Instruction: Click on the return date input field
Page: home
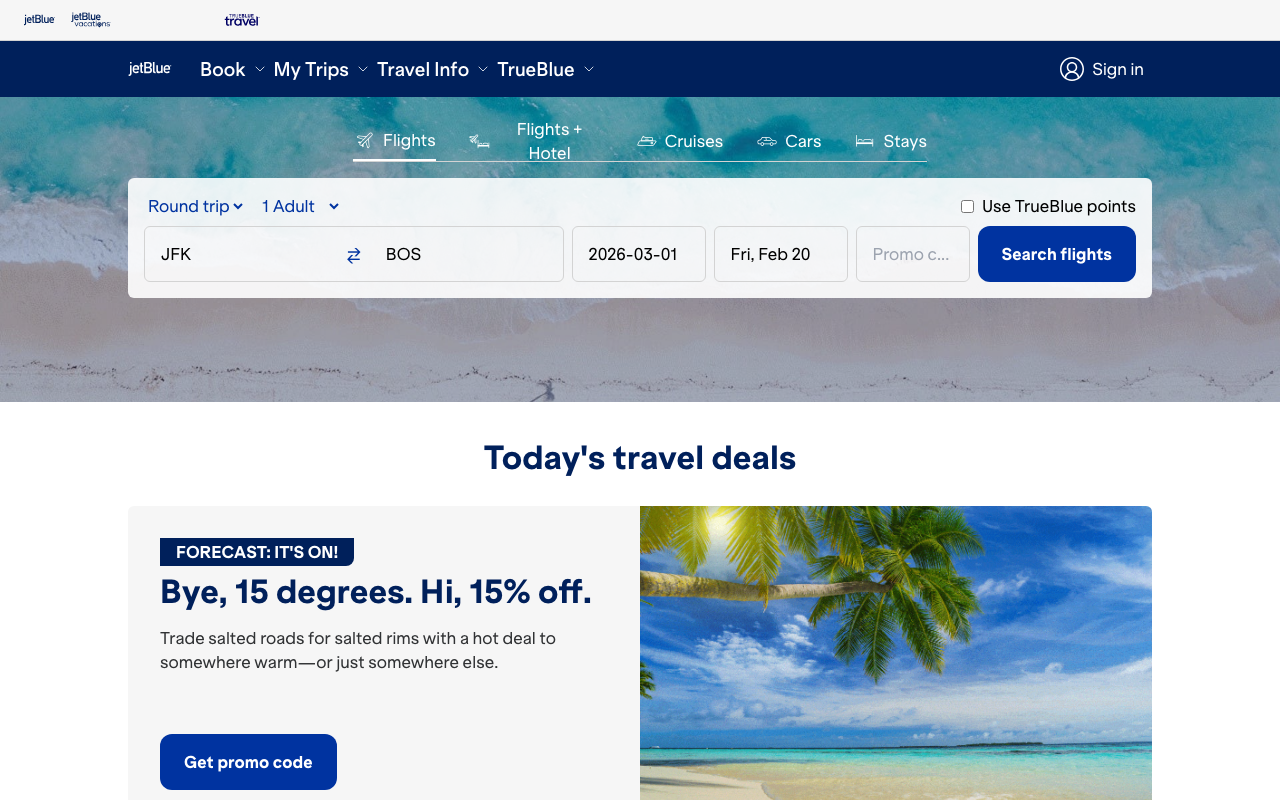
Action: click